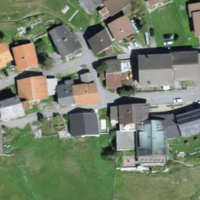
EUNIS habitat code: 54
Species observed at this site:
Linaria vulgaris
Myrrhis odorata